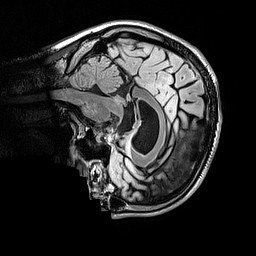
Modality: FLAIR
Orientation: sagittal
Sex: male
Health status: ill
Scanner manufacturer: siemens
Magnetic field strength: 3 T
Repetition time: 5 s
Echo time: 0.388 s